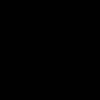
Label: space